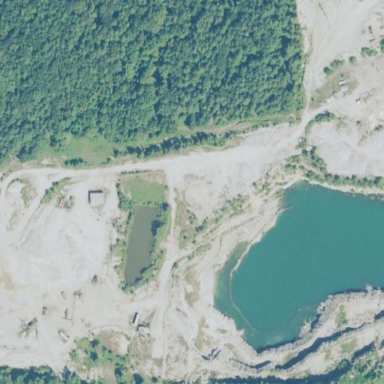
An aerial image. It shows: Quarry area.